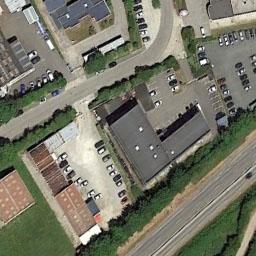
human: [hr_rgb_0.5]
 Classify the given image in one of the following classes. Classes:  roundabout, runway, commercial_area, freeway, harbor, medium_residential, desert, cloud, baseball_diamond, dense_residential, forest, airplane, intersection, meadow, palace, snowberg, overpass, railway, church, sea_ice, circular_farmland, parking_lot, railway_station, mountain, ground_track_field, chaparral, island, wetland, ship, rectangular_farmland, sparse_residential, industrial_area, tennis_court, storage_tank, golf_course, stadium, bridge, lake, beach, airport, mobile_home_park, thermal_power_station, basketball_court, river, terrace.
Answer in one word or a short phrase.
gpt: industrial_area